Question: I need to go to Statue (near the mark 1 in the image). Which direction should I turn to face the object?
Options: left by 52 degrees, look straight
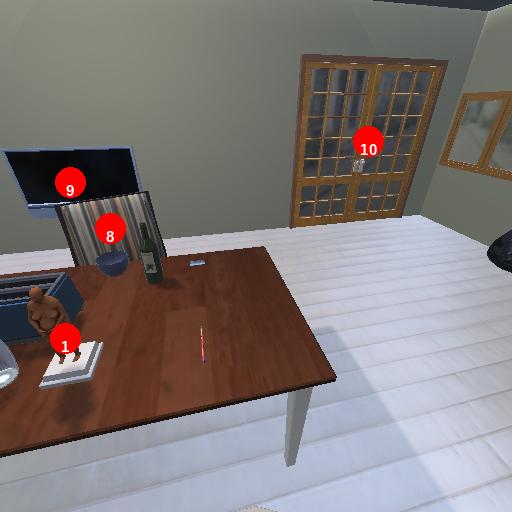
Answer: left by 52 degrees